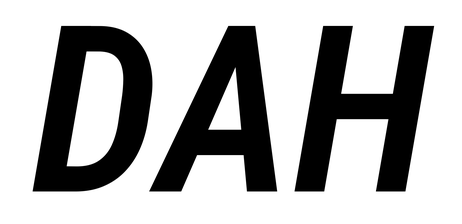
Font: Roboto-Italic_Condensed_SemiBold_Italic